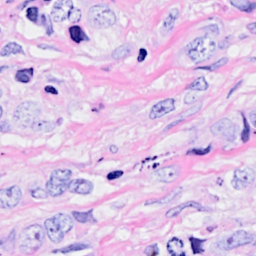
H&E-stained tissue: Breast